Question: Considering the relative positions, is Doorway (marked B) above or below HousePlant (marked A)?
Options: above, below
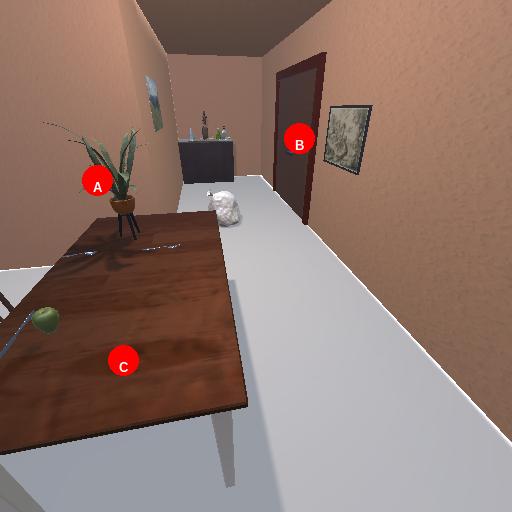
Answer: above